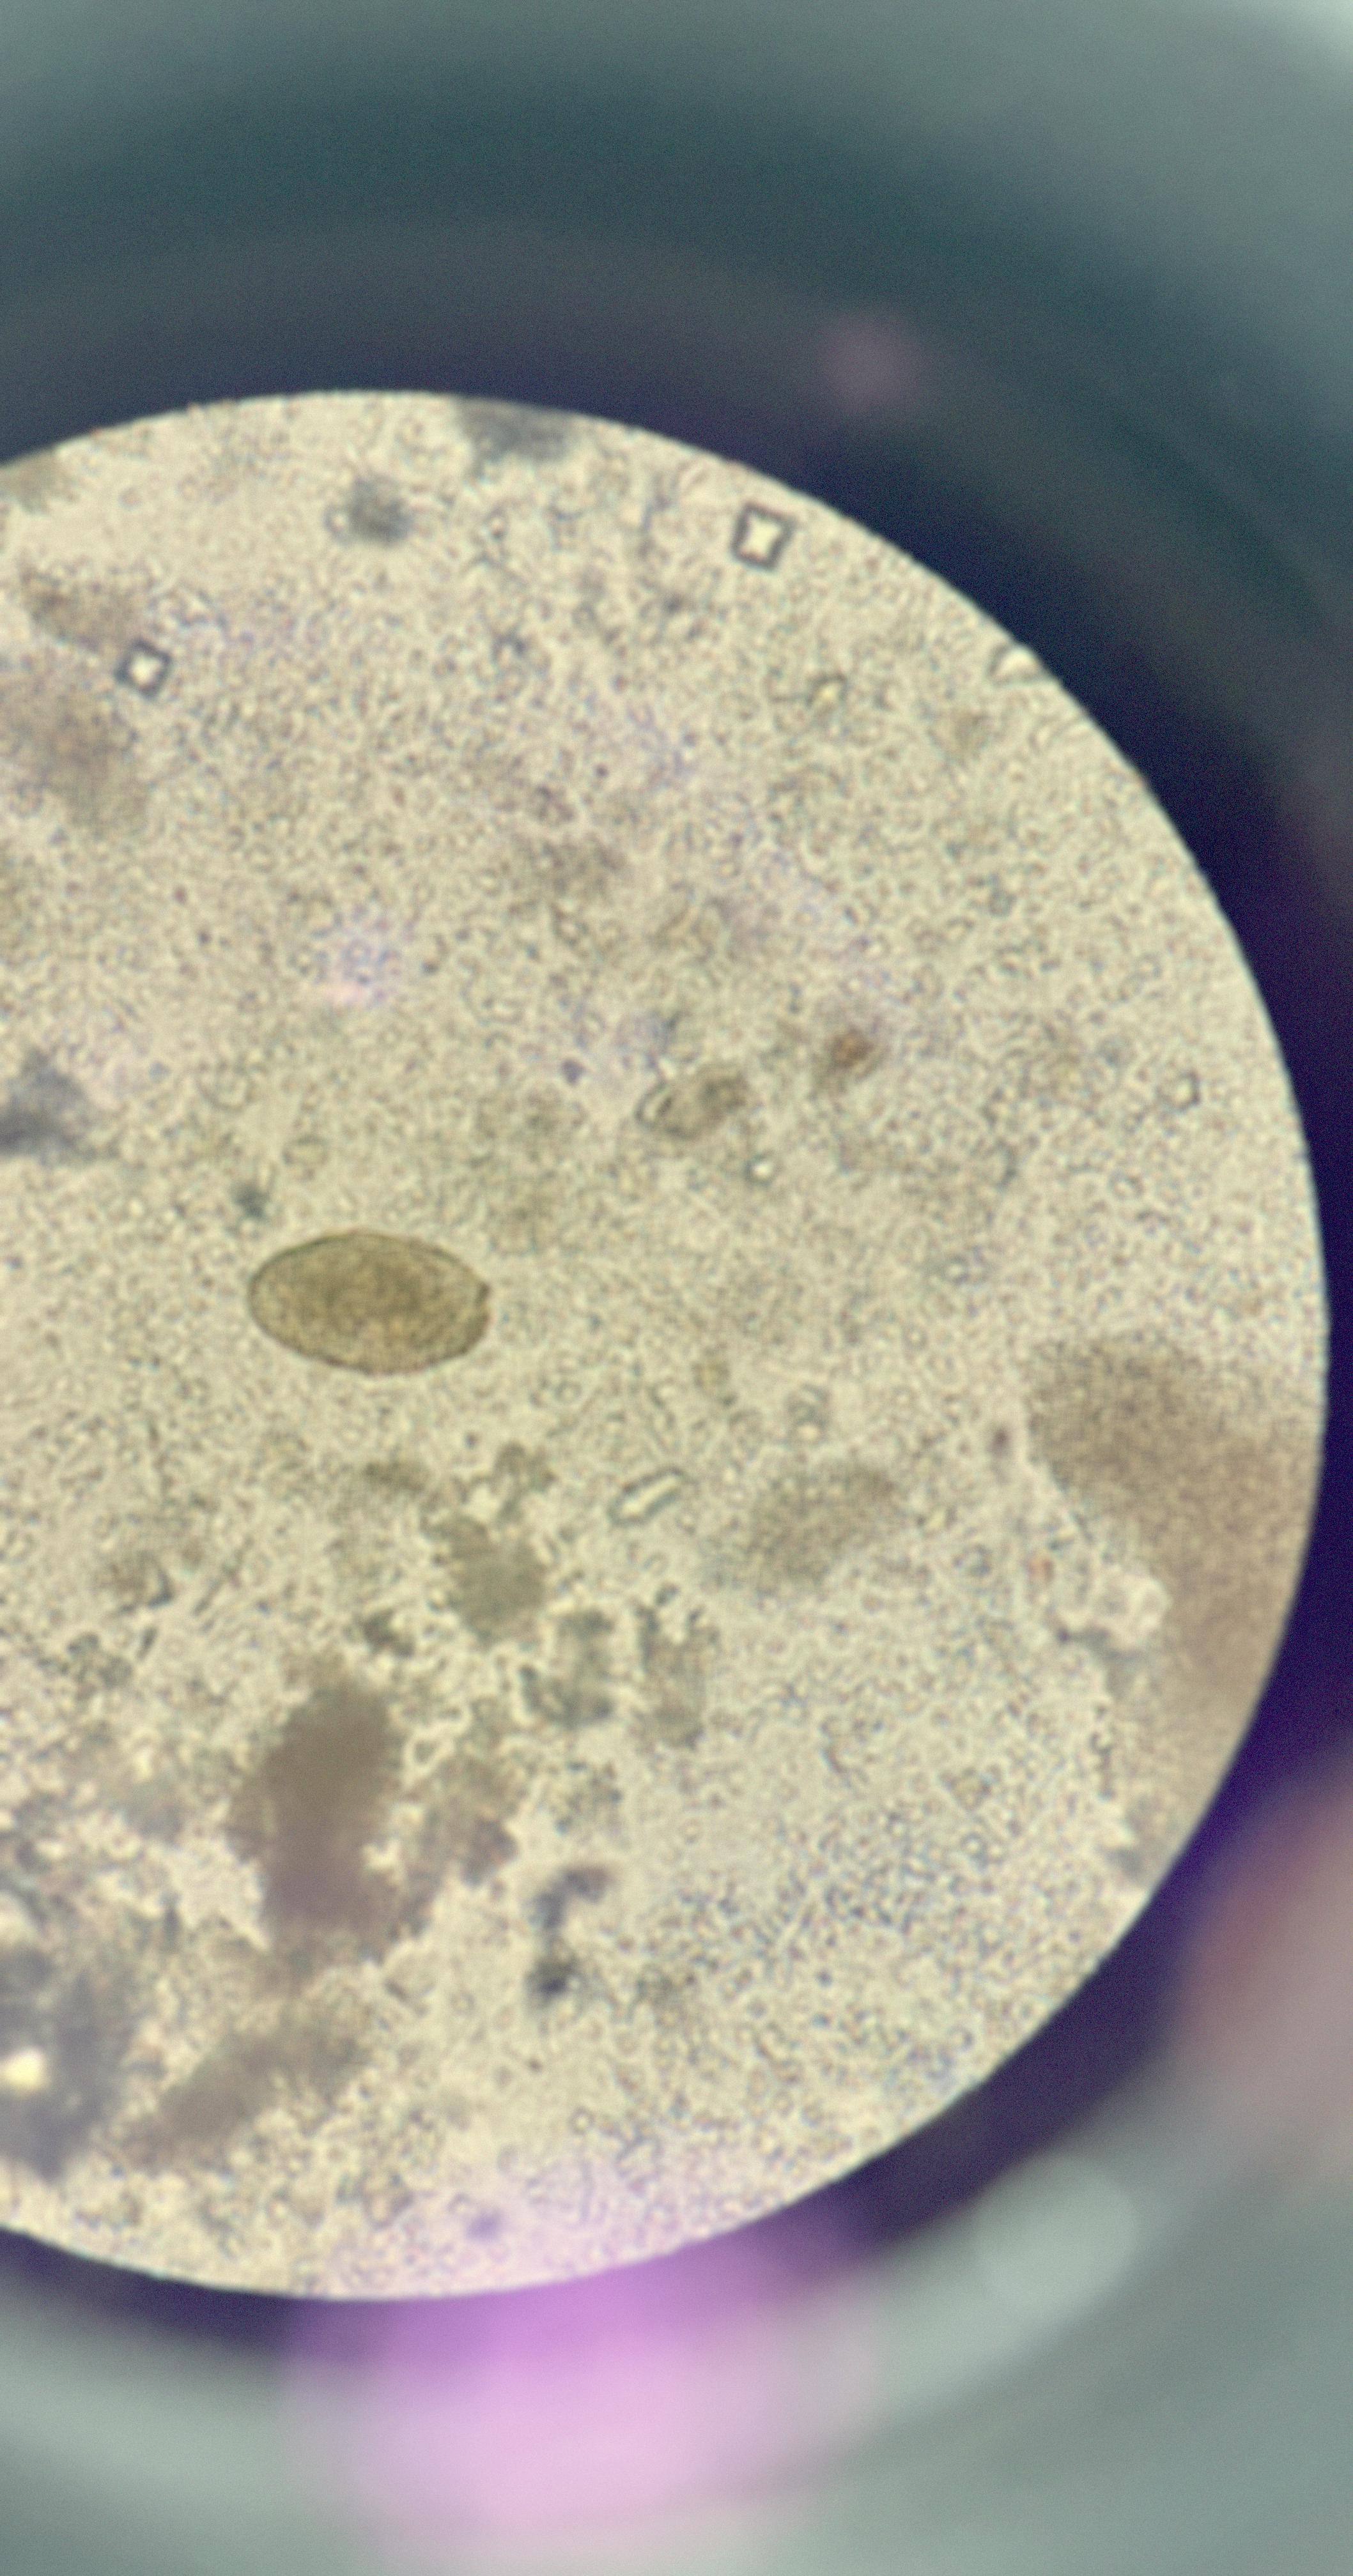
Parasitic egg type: Paragonimus spp